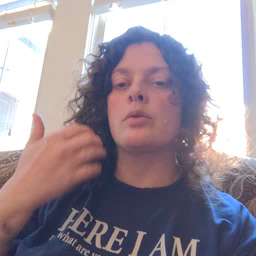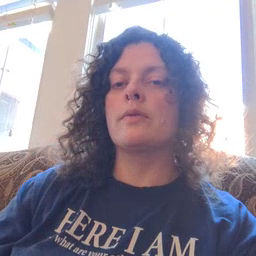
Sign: food